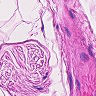
Metastatic tissue present: no